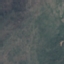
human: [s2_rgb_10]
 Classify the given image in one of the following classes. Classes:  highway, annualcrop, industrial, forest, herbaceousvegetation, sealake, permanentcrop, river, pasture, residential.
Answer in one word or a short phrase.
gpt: HerbaceousVegetation